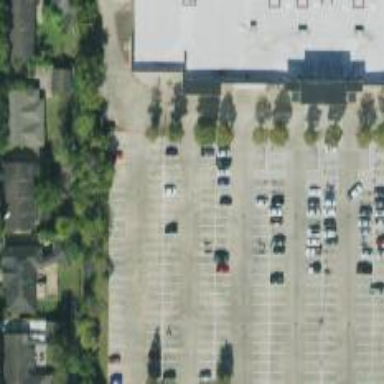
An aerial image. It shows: Parking space.